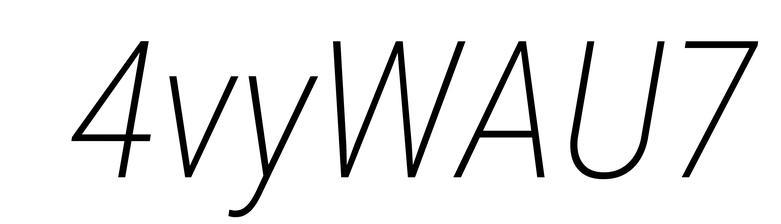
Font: Roboto-Italic_Condensed_ExtraLight_Italic